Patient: sex M, age 65
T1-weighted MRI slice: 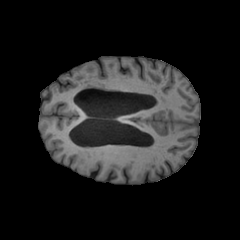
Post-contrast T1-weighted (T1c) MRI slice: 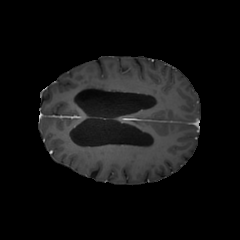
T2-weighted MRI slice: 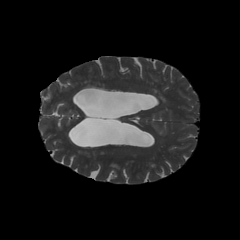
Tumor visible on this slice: no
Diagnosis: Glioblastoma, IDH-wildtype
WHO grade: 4